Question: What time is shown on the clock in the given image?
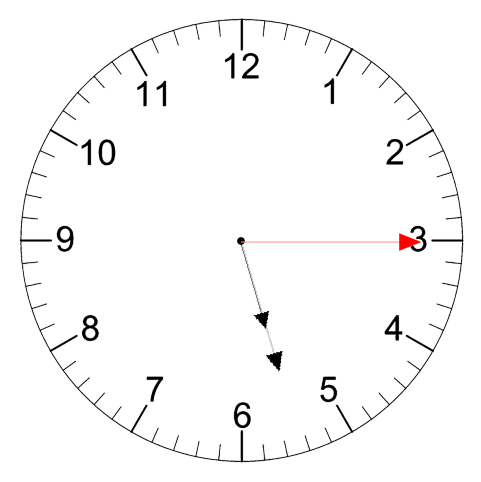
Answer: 05:27:15